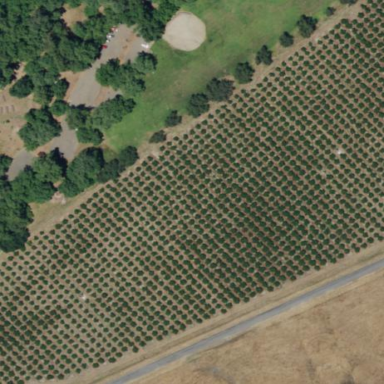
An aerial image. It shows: Orchard.